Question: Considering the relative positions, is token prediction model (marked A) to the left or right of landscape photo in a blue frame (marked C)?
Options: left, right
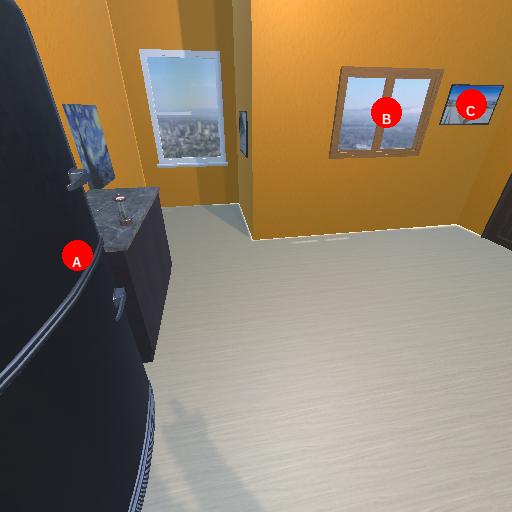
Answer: left